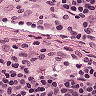
Metastatic tissue present: no